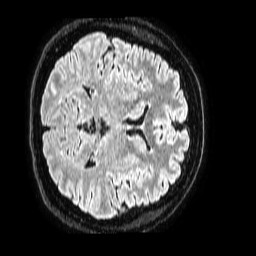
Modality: FLAIR
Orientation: axial
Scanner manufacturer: philips
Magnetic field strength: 1.5 T
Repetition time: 4.8 s
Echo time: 0.3 s